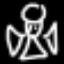
Label: angel